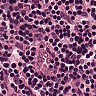
Metastatic tissue present: no